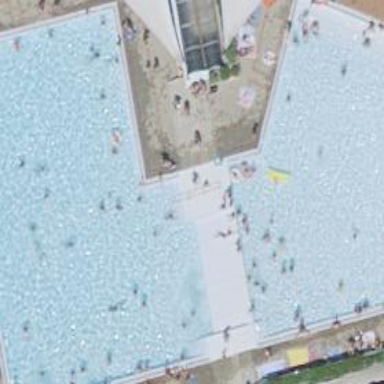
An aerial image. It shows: Swimming pool area designated for leisure and sports activities.